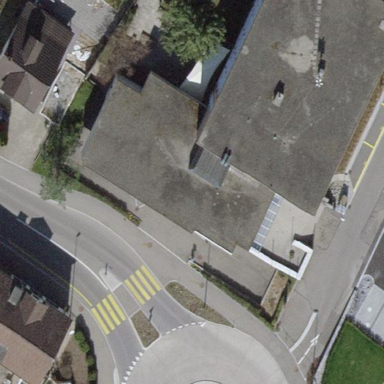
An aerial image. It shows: School building.